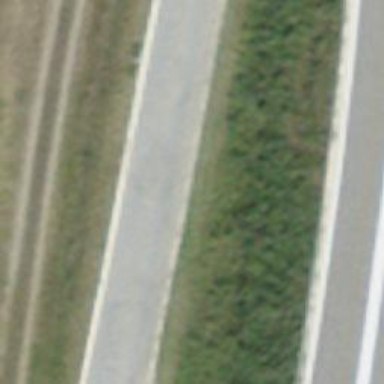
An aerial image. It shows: Primary link road with asphalt surface.